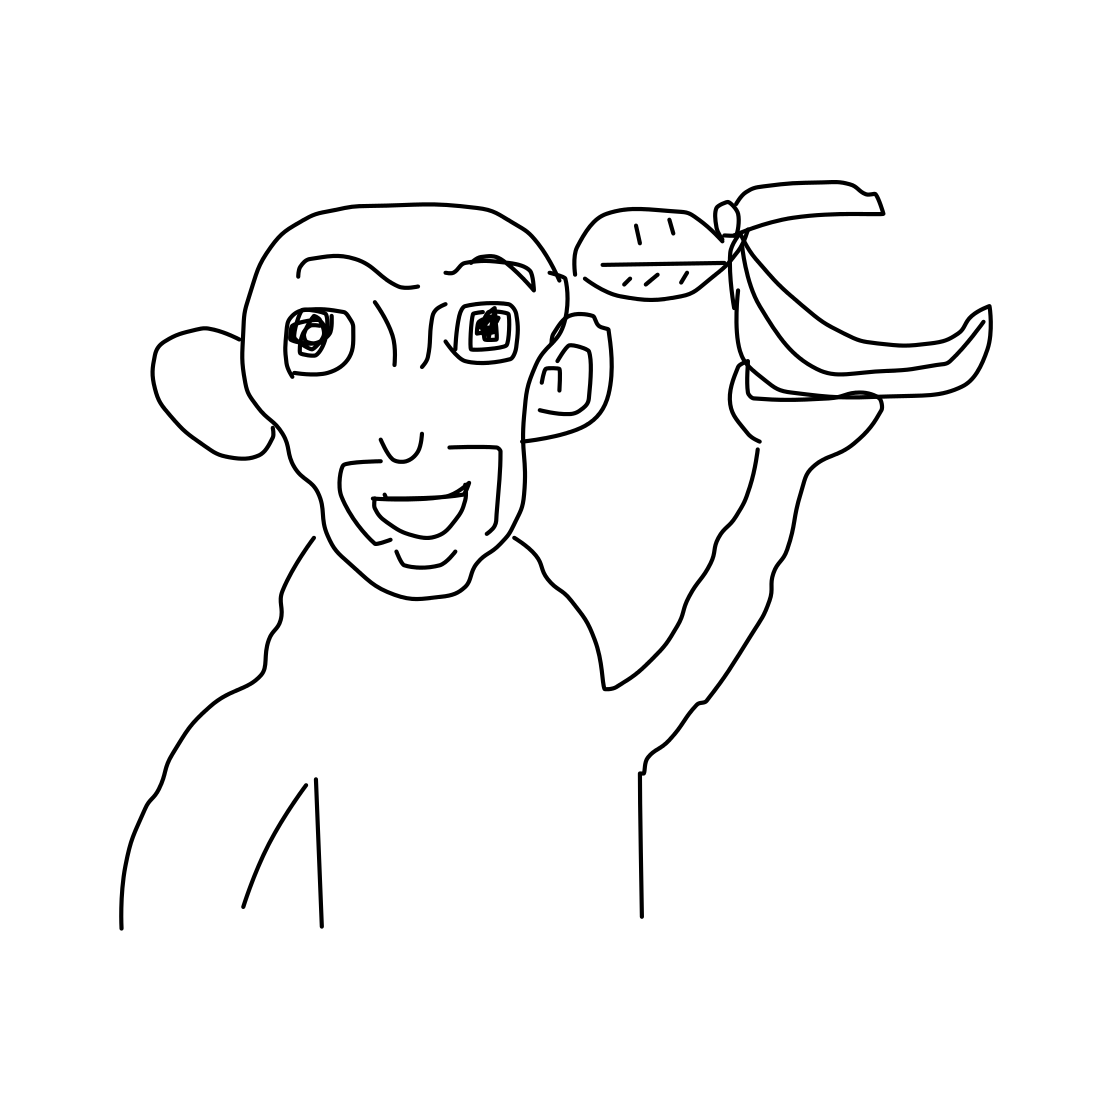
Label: monkey